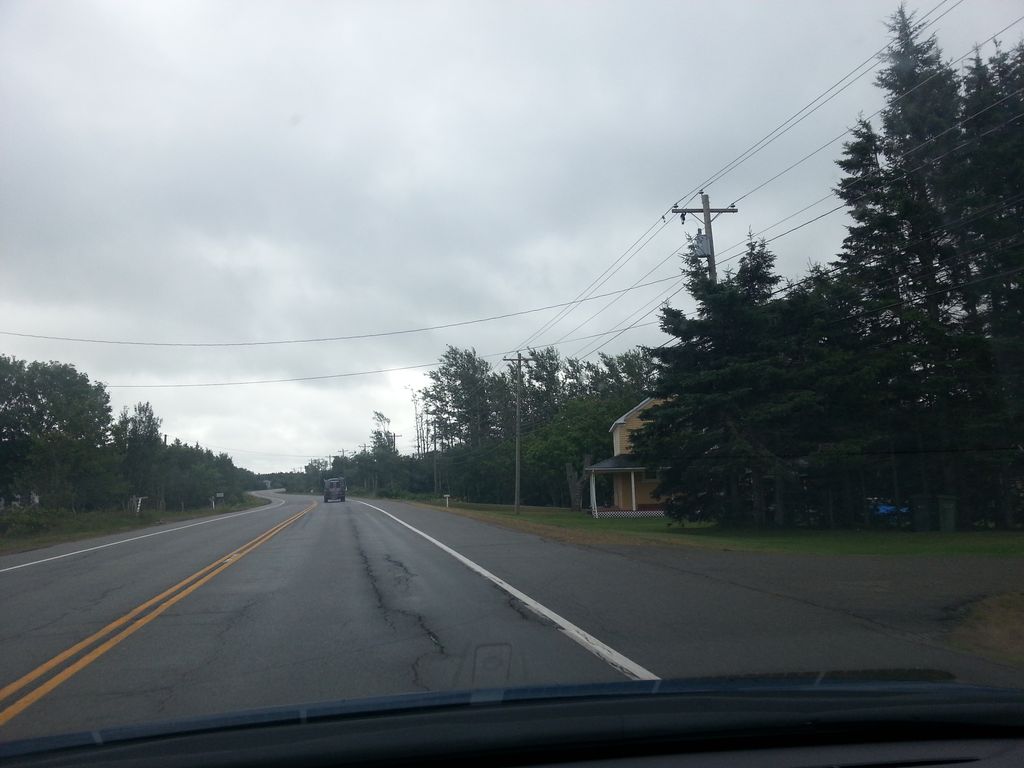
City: charlottetown